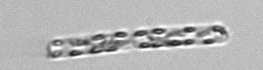
Label: Dactyliosolen_fragilissimus